Question: I am using VS2017 and my database runs on SQL server 2014.
I want to create a sql database project from an existing database.
I created my sql project but I got some issues : The sql database project is created with a folder security, as shown in the screen bellow.

Someone has an idea, I would just have the schema ?
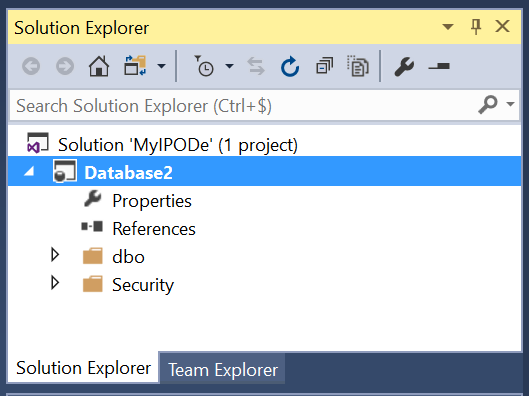
Answer: As I understand your question:
- - -
## Solution:
Do not use Import Database functionality.
Instead use Schema Compare to generate your scripts.
How to:
1. Create a new blank Database Project in VS 2017.
2. Right-Click on the project and select "Schema Compare...".
3. A new window will open where you need to click on "Select target..." to select your existing database.
4. Important: click on "Switch source and Target" button to make your database a source.
5. Click "Options" button to bring up "Schema Compare Options" pop up window.
6. Go to "Object Types" tab
7. Uncheck: "Users", "Database Roles", "Permissions" and any other object types you do not want to import
8. Click OK to save and close "Schema Compare Options" pop up window
9. Click on "Compare" button
10. You will get a list of differences where you can further exclude individual objects:
11. Click on "Update" button to script your objects.
12. To Save your comparison options, click on Save. It saves your comparison options only and not comparison results.